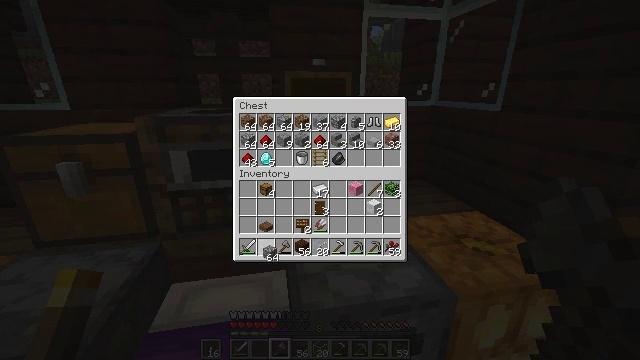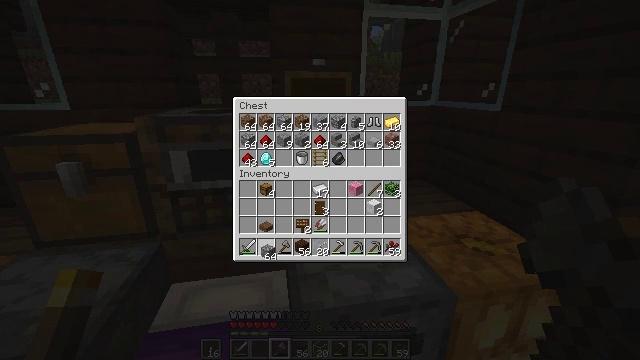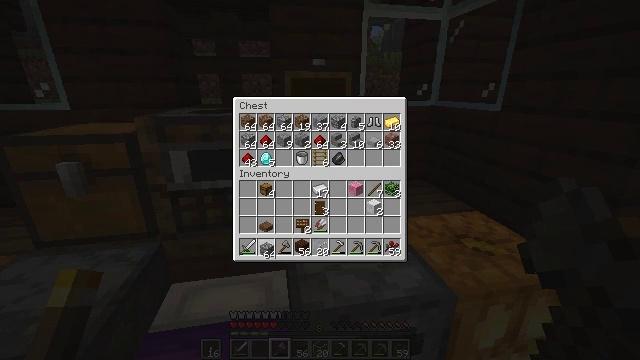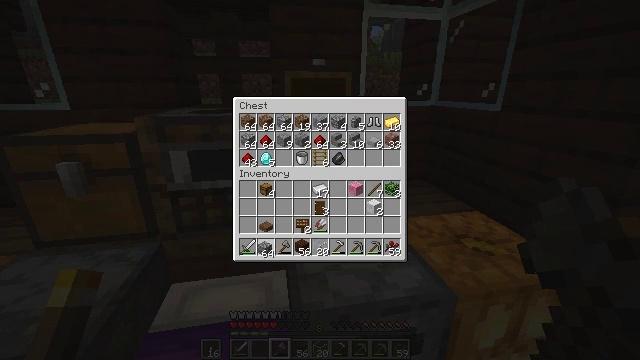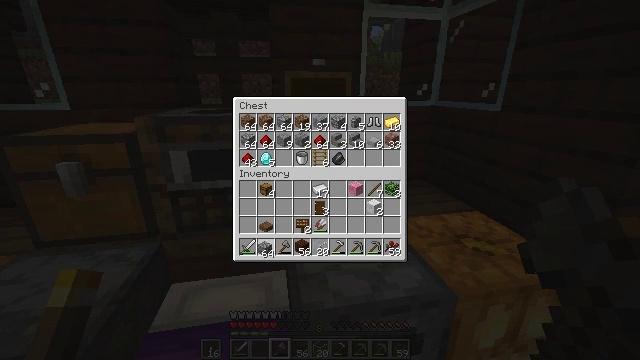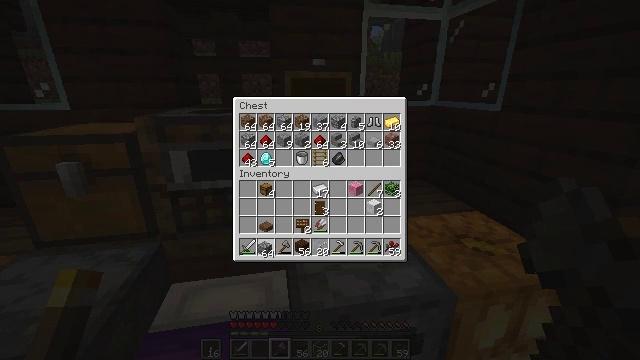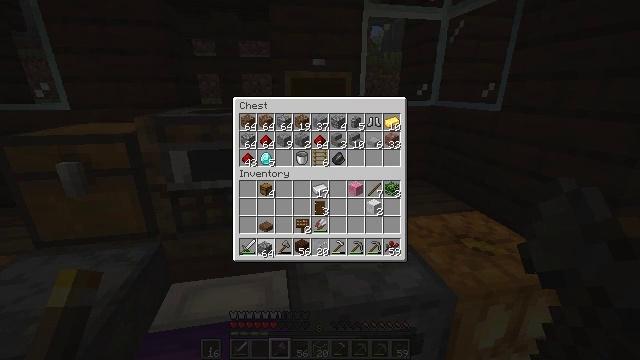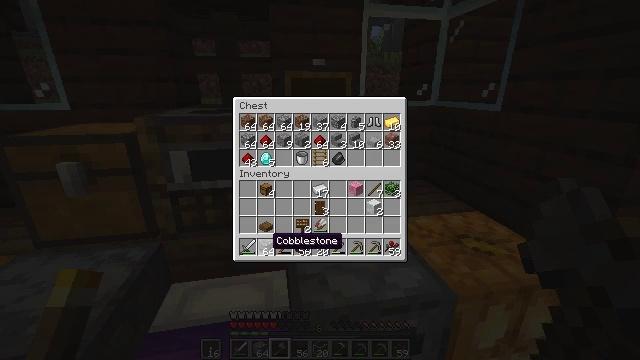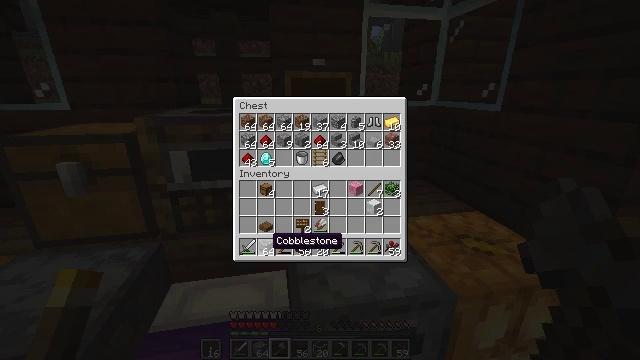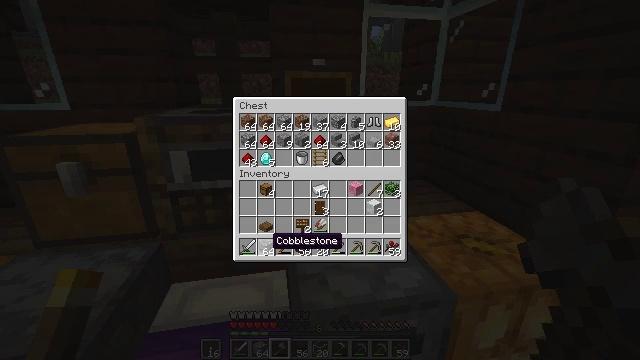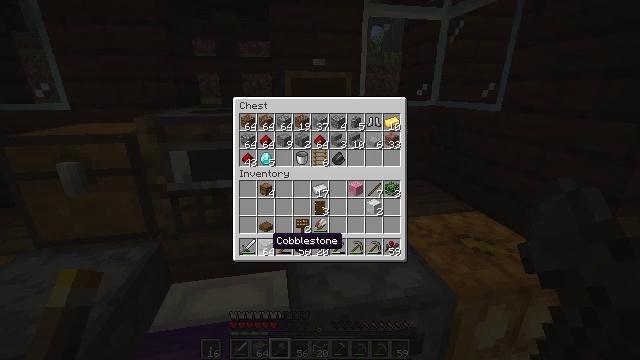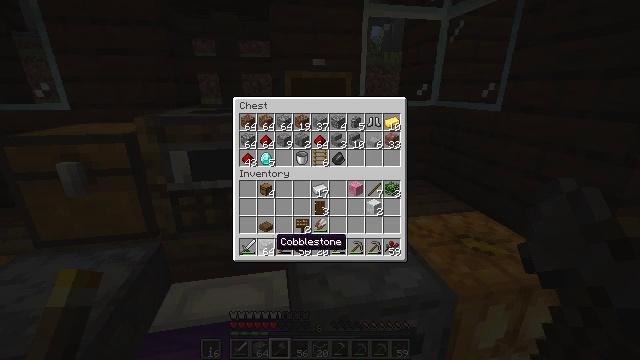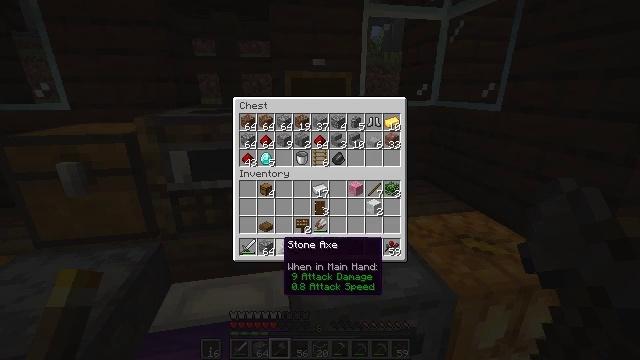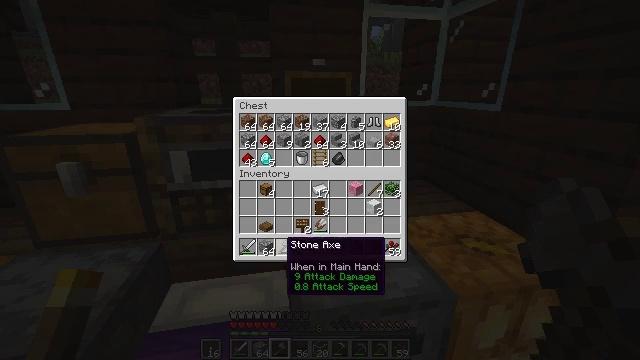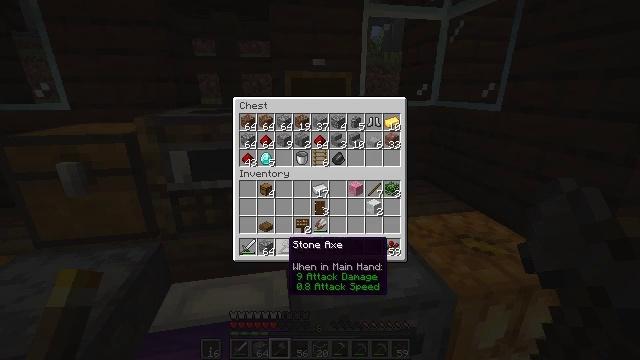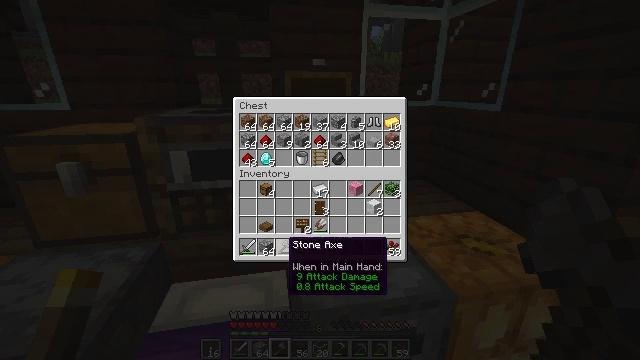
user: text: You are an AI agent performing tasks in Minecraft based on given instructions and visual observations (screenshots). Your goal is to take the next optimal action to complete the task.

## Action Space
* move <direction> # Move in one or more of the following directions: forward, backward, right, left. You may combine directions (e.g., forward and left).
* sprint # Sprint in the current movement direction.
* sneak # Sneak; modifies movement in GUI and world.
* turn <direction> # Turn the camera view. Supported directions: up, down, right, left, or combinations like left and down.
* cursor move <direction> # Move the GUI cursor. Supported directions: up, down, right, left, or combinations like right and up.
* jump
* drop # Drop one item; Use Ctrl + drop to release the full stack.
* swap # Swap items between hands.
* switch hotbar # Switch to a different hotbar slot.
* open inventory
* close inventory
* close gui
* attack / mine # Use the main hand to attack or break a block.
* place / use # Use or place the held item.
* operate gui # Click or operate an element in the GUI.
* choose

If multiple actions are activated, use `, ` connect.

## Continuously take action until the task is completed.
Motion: motion action
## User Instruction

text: Combine cobblestone in the crafting table to get a cobblestone slab.
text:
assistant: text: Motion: no_op
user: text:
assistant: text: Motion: no_op
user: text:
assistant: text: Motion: no_op
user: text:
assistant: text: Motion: no_op
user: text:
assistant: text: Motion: operate gui
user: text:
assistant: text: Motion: operate gui
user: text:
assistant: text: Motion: no_op
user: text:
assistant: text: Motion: no_op
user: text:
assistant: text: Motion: no_op
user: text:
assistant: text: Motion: no_op
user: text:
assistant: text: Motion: no_op
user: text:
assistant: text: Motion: no_op
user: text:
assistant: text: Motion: no_op
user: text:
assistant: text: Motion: no_op
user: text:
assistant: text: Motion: no_op
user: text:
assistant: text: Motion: no_op
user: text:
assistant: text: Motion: no_op
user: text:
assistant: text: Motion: no_op
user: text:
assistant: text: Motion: no_op
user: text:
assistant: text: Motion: no_op
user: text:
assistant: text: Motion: no_op
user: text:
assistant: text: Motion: no_op
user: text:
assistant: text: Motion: no_op
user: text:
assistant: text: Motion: no_op
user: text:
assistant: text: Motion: no_op
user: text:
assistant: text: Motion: no_op
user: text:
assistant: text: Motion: no_op
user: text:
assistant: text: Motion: no_op
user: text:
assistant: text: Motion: no_op
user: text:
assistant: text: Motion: turn right and down